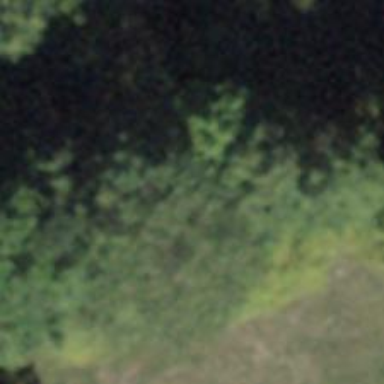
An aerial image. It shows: Row of trees in natural setting.